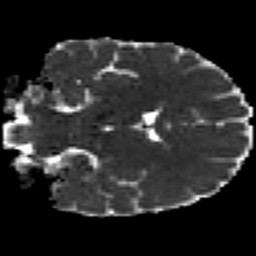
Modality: MD
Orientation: coronal
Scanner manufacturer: siemens
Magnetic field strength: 3 T
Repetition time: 7.8 s
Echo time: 0.09 s